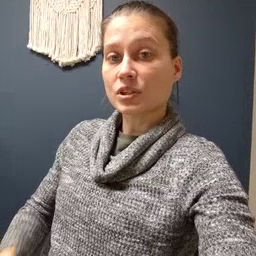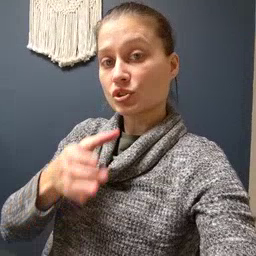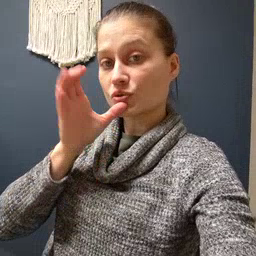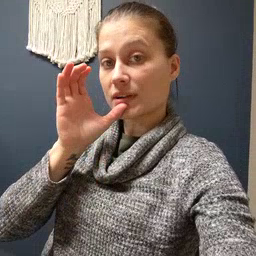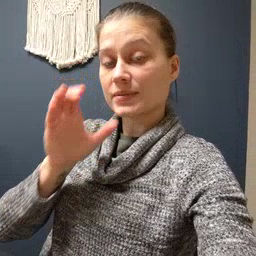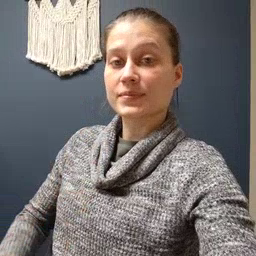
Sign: drink